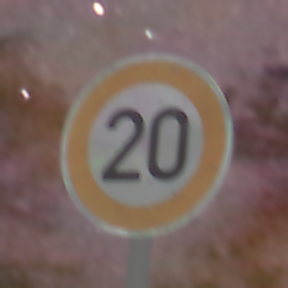
Verkehrszeichen: Geschwindigkeit20
Umgebung: Outdoor, Nature
Tageszeit: Night
Wetter: Clear
Licht: Natural
Jahreszeit: NotSpecified
Kontrast: LowContrast